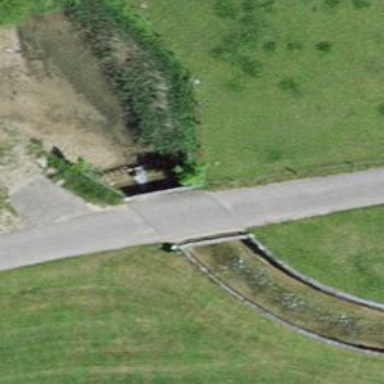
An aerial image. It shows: Paved track running over bridge with grade1 tracktype.